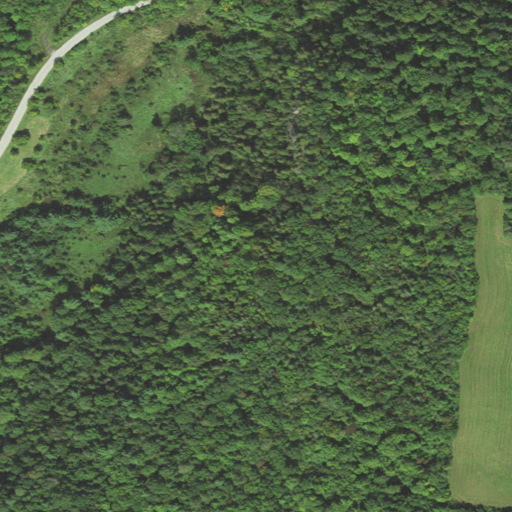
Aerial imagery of cliff(s) in Vermont named White Ledge containing evergreen forest, deciduous forest, pasture, open development, grassland, mixed forest, open water, and medium intensity development